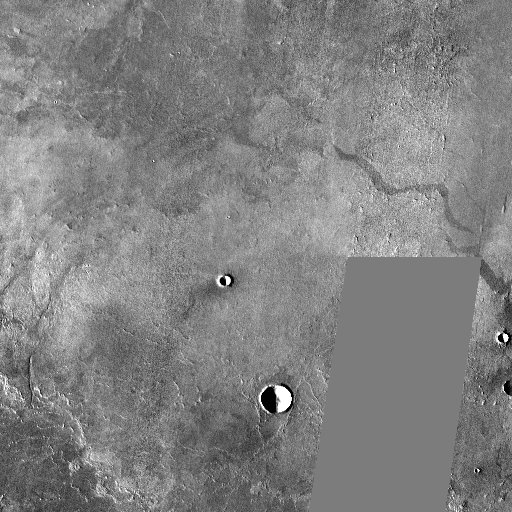
Crater classes present: Background, Other